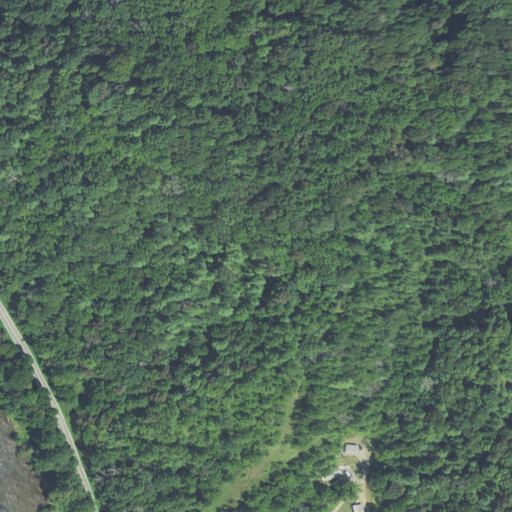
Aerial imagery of mountain in North Carolina named Green Mountain containing deciduous forest, open development, open water, and mixed forest